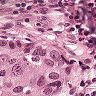
Metastatic tissue present: yes